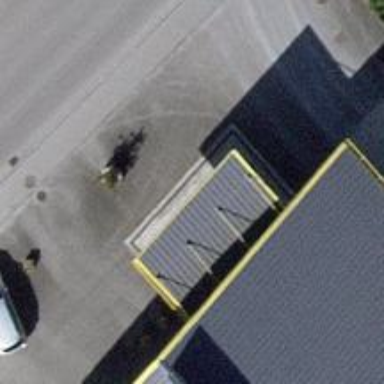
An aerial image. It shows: Fuel station.